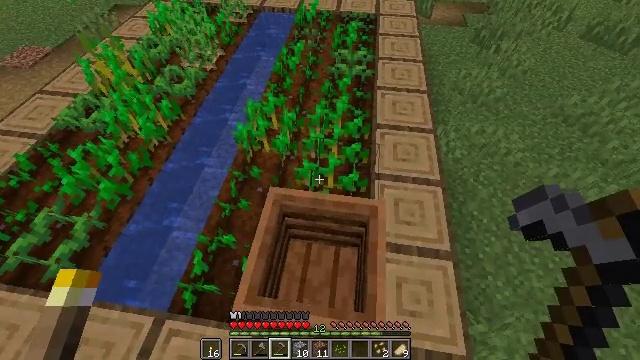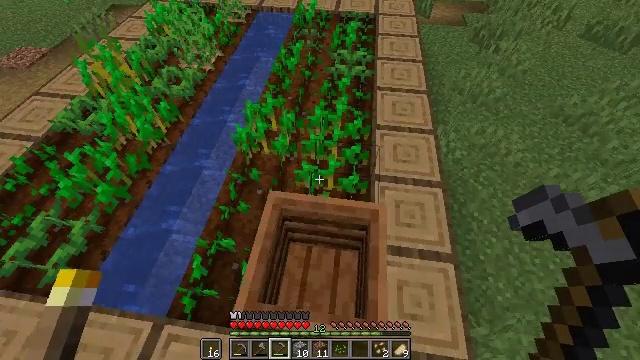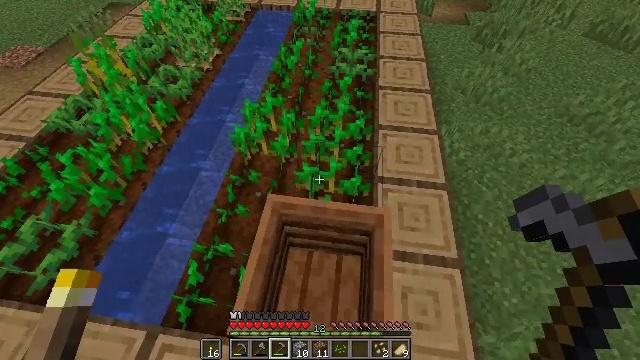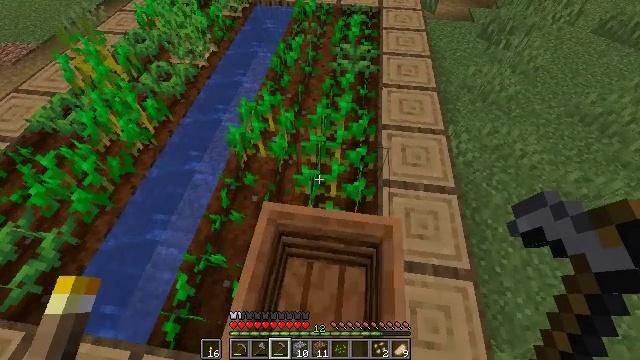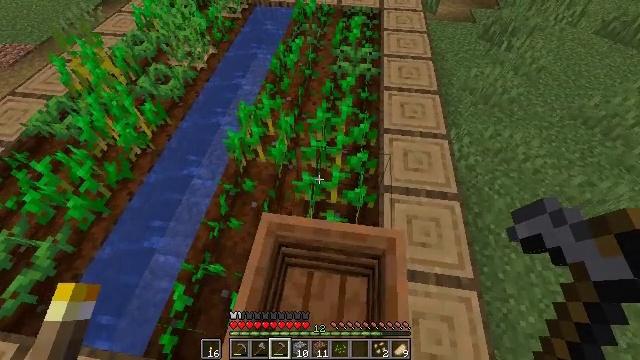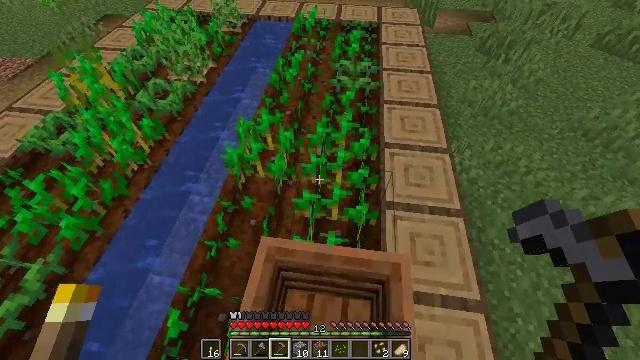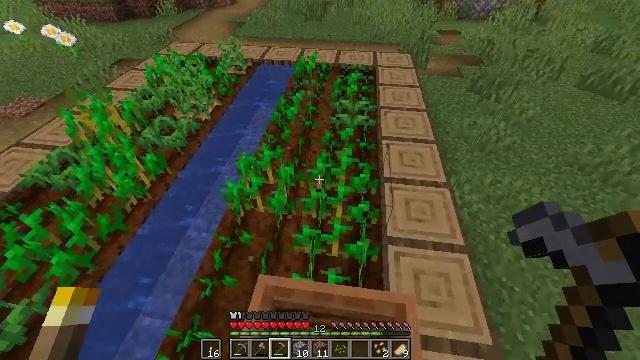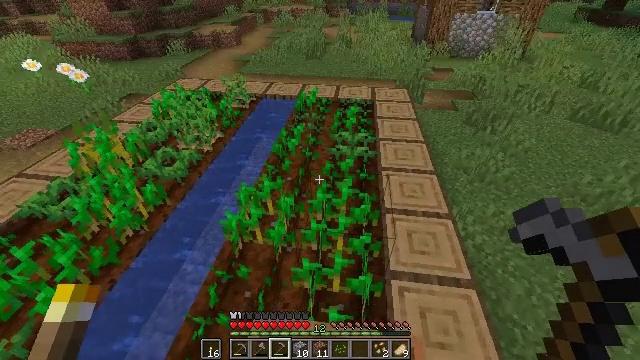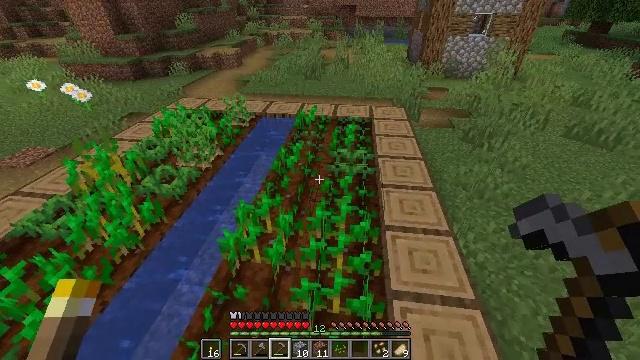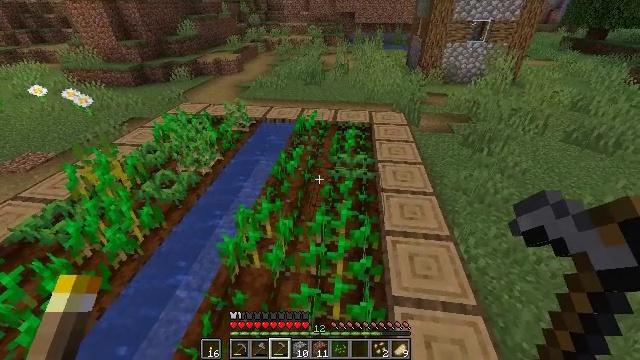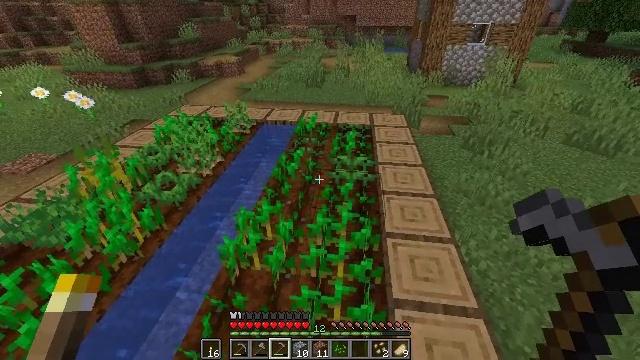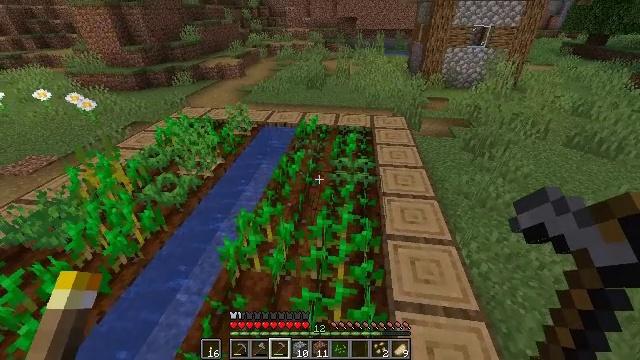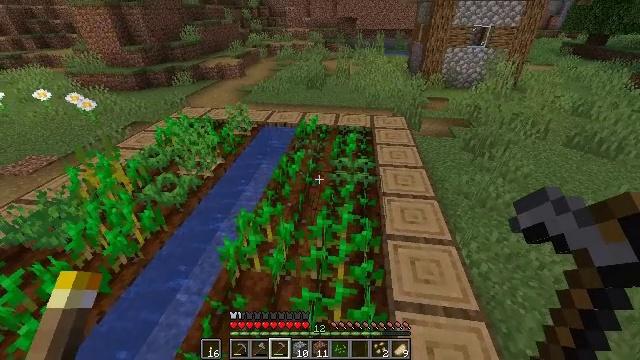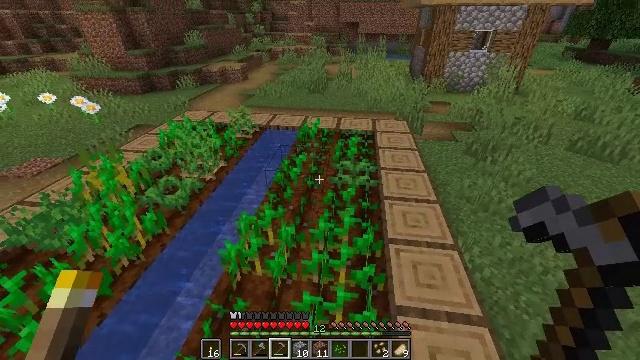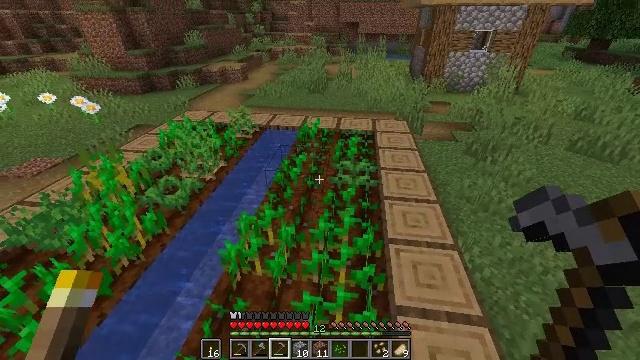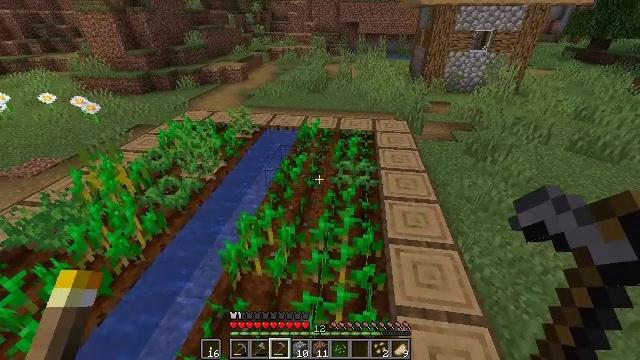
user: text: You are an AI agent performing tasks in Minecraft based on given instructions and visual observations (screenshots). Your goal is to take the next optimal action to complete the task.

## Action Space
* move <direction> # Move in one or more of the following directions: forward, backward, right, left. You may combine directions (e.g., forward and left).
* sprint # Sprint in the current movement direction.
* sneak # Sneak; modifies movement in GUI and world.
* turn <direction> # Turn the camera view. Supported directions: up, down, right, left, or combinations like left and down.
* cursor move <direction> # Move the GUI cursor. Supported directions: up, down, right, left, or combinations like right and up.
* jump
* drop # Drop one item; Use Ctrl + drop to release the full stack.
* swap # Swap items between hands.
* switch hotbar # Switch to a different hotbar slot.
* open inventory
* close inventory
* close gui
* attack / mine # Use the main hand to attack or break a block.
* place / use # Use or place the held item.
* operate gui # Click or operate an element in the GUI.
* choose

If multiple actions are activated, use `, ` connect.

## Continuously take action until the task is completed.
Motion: motion action
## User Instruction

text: Gather potatoes by left-clicking.
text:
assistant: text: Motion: move forward
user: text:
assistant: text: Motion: move forward
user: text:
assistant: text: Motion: move forward
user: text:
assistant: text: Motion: no_op
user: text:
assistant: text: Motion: turn up
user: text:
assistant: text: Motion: turn up
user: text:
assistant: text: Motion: turn up
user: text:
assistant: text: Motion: turn up
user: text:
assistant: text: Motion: turn up
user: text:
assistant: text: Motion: no_op
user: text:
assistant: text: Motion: no_op
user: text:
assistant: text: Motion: no_op
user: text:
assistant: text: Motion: no_op
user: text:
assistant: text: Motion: no_op
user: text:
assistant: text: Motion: no_op
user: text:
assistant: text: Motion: no_op
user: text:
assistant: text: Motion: no_op
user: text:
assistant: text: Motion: turn left
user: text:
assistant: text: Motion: turn left and up
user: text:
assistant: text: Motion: turn left
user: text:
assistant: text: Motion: move left, turn left and down
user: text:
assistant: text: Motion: move left
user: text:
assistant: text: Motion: move left
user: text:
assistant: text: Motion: move left
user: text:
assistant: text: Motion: move left
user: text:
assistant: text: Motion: move left
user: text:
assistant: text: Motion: move forward and move left
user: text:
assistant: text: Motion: move forward and move left
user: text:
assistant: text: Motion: move forward and move left
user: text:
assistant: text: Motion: move forward and move left